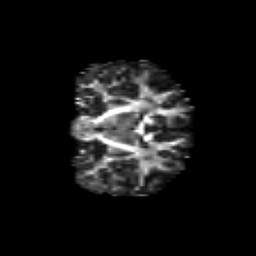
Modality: FA
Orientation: coronal
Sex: female
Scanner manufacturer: siemens
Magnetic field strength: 3 T
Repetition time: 5 s
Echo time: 0.071 s